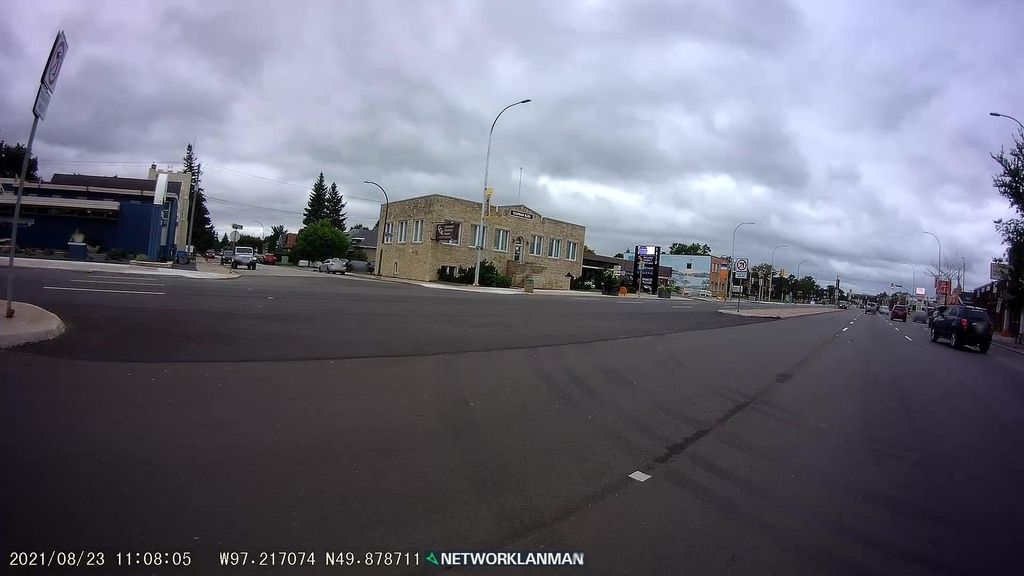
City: winnipeg